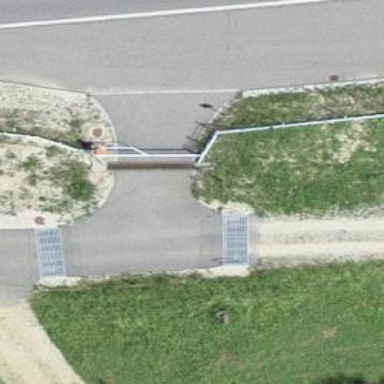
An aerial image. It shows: Gate.